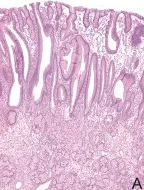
Immunohistochemical findings of the resected specimen. Duodenal mucosa in the upper part of the polyp ,. Are shown in HE stain.
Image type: pathology (immunostaining)